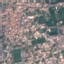
Land use / land cover class: Residential